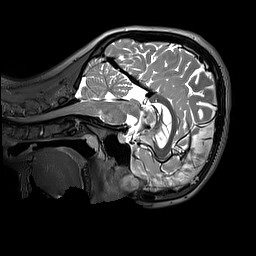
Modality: T2w
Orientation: sagittal
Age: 13
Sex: female
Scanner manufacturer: siemens
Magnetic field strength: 3 T
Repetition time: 3.2 s
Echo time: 0.408 s